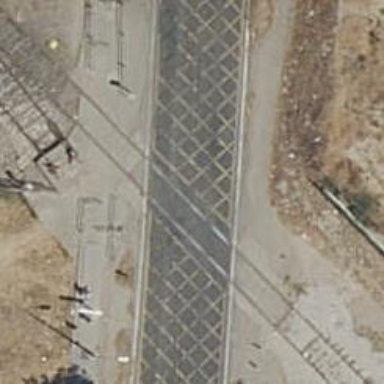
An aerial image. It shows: Automatic barrier at full level railway crossing.